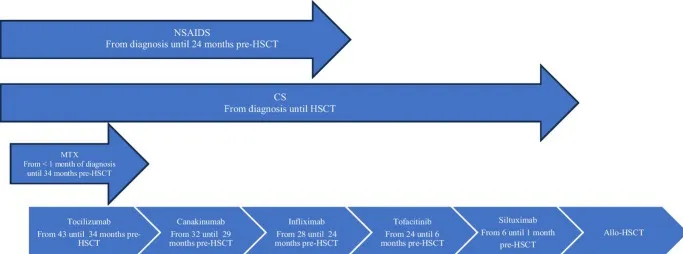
Patient 2 treatment timeline. Allo-HSCT, allogeneic hematopoietic stem cell transplantation; CS, corticosteroids; MTX, methotrexate; NSAIDS, Non-steroidal anti-inflammatory drugs.
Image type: chart (chart)